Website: bh-photo
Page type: store-pickup
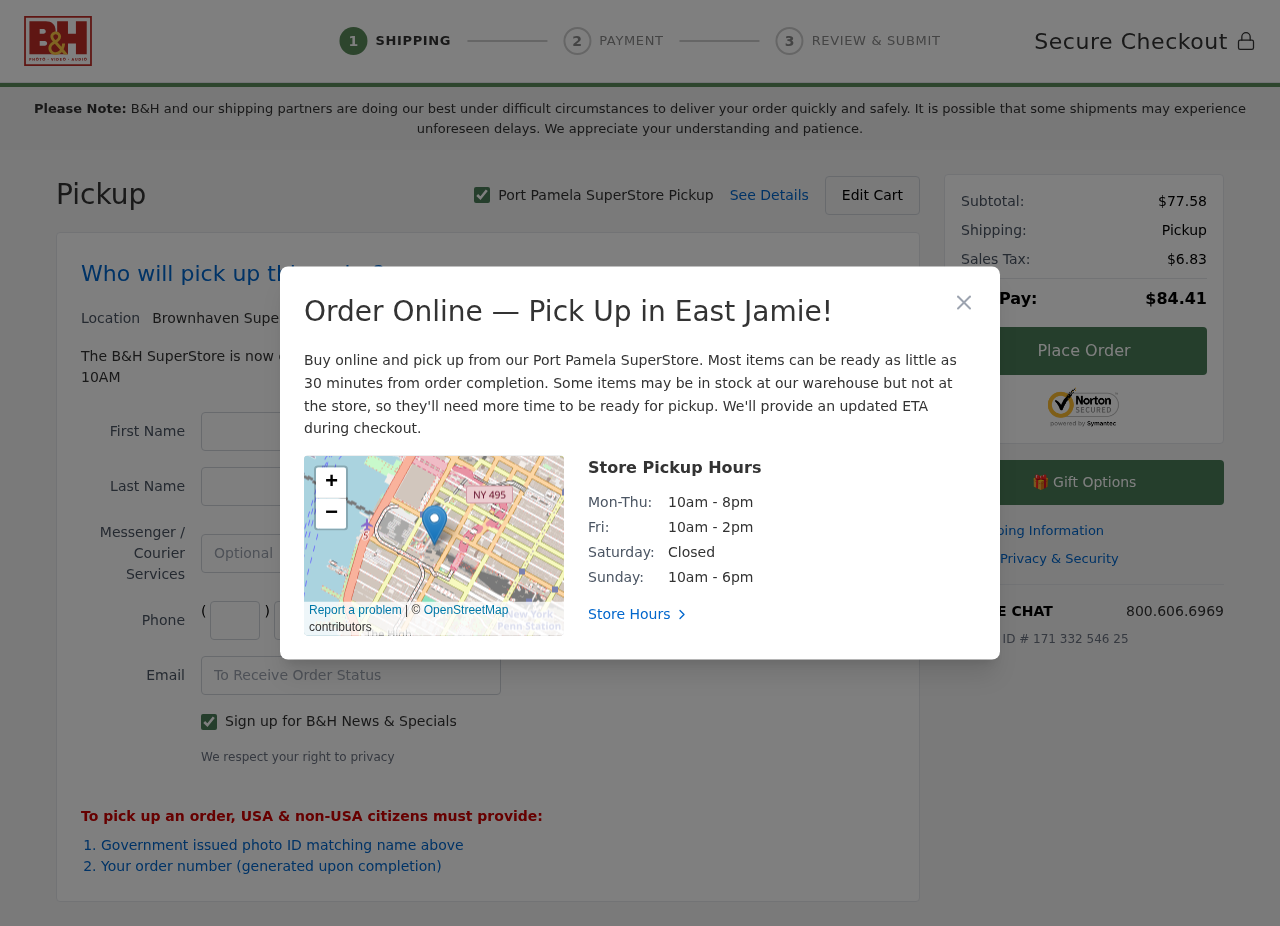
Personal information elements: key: PII_CITY
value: Port Pamela
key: PII_CITY2
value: Brownhaven
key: PII_CITY3
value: East Jamie
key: PII_EMAIL
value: david.smith@hotmail.com
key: PII_FIRSTNAME
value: David
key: PII_LASTNAME
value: Smith
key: PII_PHONE_AREA
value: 564
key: PII_PHONE_PREFIX
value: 301
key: PII_PHONE_SUFFIX
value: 6329
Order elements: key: ORDER_SUBTOTAL
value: $77.58
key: ORDER_TAX
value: $6.83
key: ORDER_TOTAL
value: $84.41
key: ORDER_ID
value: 171 332 546 25